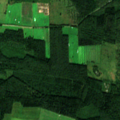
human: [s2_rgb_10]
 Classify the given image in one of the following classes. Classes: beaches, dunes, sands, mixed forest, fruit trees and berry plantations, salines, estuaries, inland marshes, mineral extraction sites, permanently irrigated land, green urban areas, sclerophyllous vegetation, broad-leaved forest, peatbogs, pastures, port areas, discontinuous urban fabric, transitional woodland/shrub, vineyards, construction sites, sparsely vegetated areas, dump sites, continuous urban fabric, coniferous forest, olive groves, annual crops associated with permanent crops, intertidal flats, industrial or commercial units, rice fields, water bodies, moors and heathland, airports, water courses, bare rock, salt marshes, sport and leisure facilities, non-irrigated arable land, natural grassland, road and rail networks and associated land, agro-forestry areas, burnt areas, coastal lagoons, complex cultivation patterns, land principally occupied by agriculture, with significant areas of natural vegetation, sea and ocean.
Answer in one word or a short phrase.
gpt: non-irrigated arable land, land principally occupied by agriculture, with significant areas of natural vegetation, coniferous forest, mixed forest